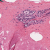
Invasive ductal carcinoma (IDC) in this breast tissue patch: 0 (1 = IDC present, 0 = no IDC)